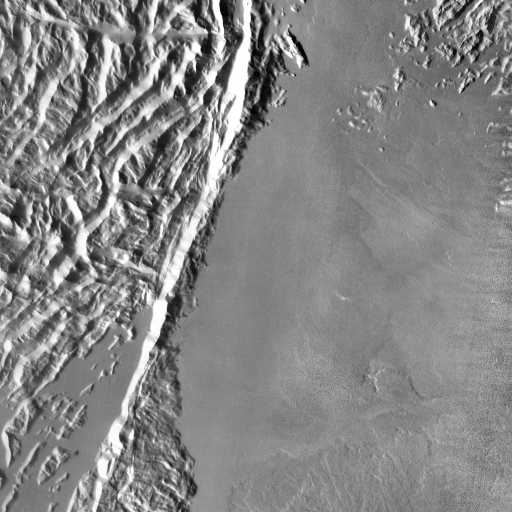
Crater classes present: Background